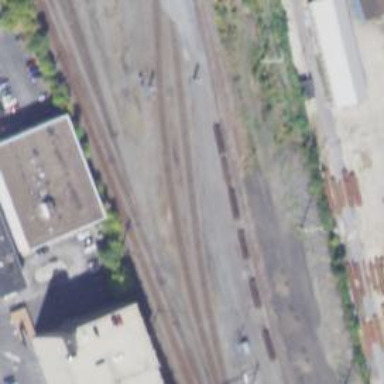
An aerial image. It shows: Railway yard.